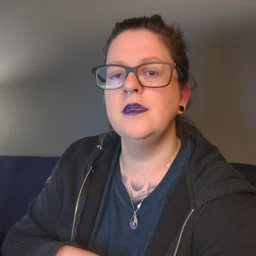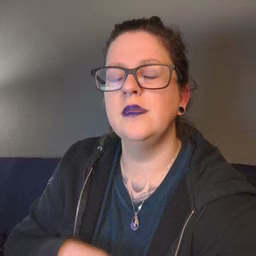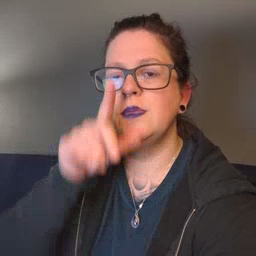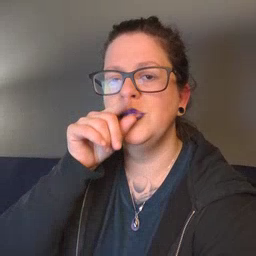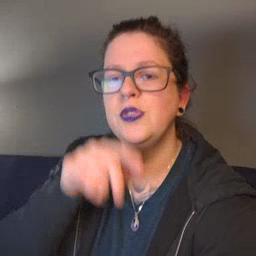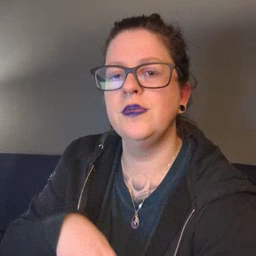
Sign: bird